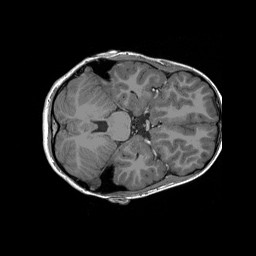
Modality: T1w
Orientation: coronal
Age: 12
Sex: male
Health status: ill